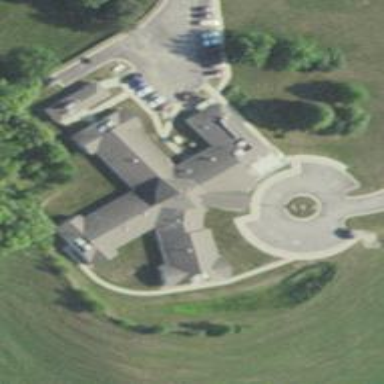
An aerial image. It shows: Nursing home.